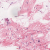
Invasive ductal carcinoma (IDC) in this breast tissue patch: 0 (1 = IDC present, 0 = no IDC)